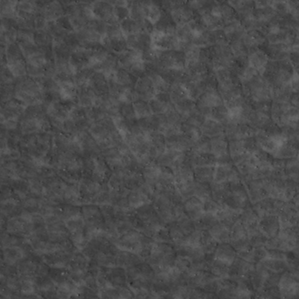
Label: non_frost